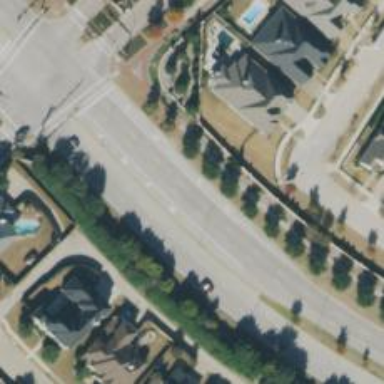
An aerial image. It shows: Primary highway with separate sidewalk.